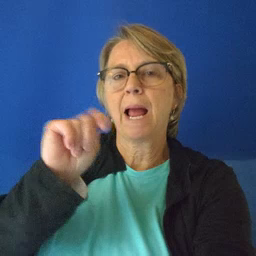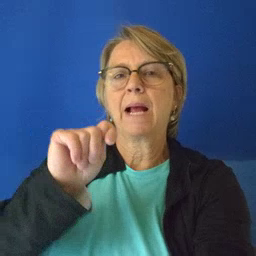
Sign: potty